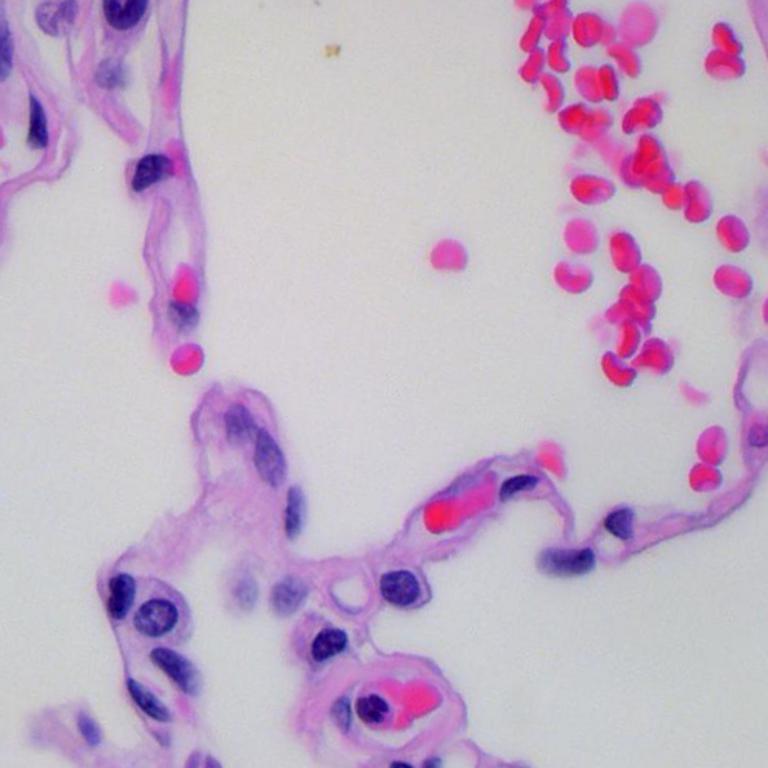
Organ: lung
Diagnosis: benign